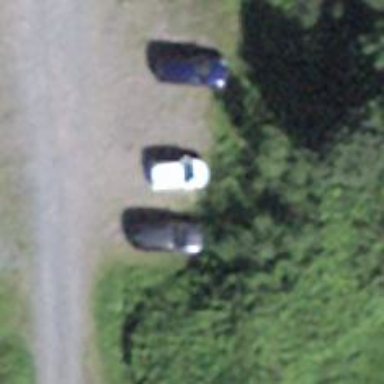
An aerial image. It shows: Parking area.